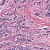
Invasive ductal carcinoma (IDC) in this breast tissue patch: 1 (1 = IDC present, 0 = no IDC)